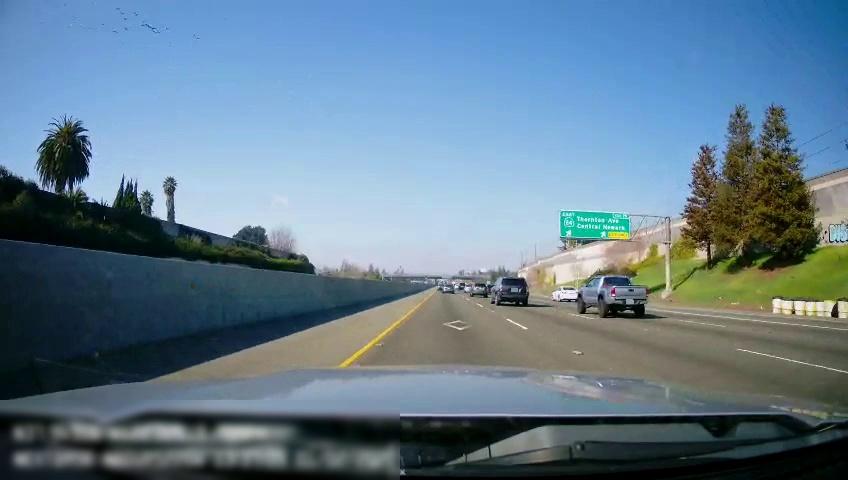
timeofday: Day
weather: Sunny
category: Drivable Space
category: Vehicles | SUV
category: Vehicles | Truck
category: Vehicles | Car
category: Vehicles | SUV
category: Vehicles | Car
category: Lanes | Current Lane
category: Lanes | Current Lane
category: Lanes | Alternate Lane
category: Lanes | Alternate Lane
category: Lanes | Alternate Lane
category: Lanes | Alternate Lane
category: Traffic | Signs